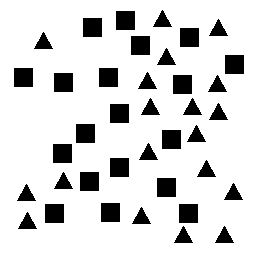
Squares: 19
Triangles: 19
Stars: 0
Total shapes: 38